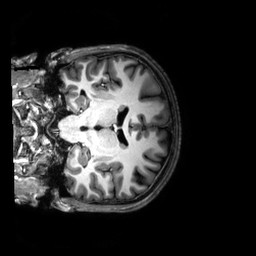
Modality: T1w
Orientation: coronal
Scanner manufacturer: philips
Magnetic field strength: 3 T
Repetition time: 0.0096 s
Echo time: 0.0046 s